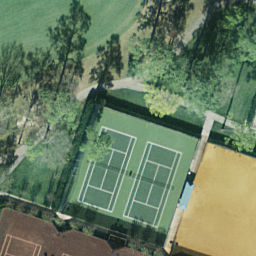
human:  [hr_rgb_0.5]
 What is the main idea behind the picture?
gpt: tennis court